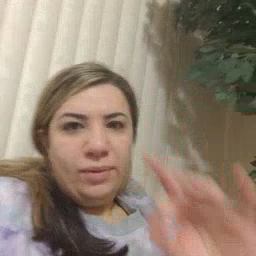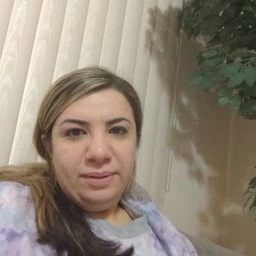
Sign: story